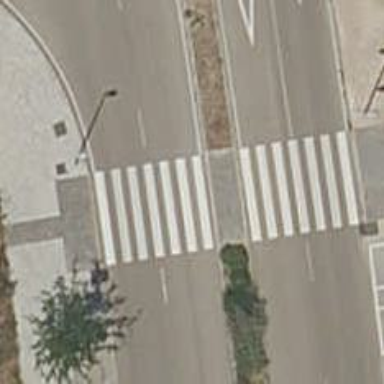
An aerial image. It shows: Uncontrolled crossing on the road.